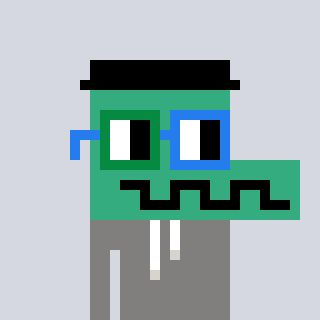
a pixel art character with square green and blue glasses, a crocodile-shaped head and a bluegrey-colored body on a cool background